Field crop: tomato
Growth stage: 2
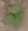
Species: solanum